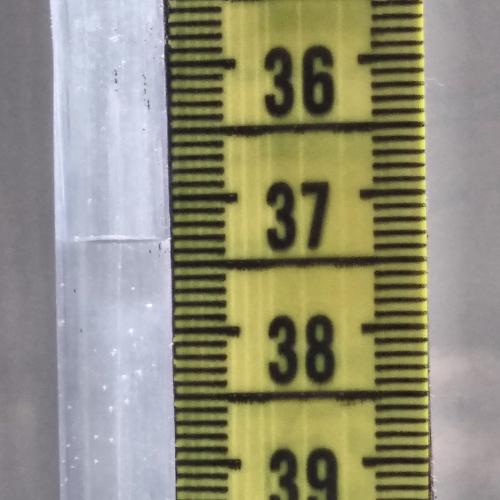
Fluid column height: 37.3 cm